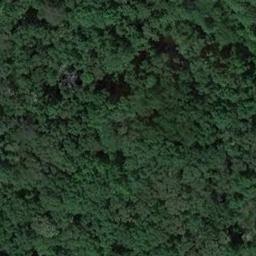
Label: forest